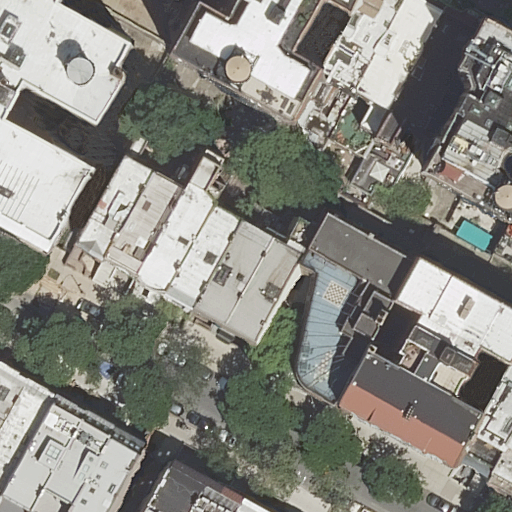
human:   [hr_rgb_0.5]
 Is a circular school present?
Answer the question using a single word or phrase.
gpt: no

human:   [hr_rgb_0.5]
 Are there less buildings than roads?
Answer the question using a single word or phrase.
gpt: no

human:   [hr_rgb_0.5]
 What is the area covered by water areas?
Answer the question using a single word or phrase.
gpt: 0m2

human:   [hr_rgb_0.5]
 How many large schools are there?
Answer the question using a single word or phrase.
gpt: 1

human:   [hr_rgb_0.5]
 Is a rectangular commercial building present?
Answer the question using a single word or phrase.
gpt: no

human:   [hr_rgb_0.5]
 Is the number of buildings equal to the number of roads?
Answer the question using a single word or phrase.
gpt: no

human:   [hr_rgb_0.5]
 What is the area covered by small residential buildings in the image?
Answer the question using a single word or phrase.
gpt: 180m2

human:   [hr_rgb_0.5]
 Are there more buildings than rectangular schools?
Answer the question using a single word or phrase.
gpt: yes

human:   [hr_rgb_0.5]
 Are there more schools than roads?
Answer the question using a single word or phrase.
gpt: no

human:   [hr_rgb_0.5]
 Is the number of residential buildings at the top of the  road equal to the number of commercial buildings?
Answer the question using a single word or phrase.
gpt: no

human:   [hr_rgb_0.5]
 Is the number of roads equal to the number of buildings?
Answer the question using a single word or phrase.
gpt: no

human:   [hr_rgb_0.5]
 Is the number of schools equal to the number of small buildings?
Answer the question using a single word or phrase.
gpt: no

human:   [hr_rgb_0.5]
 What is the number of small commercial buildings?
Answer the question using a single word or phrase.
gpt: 0

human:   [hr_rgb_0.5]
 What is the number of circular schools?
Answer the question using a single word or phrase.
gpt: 0

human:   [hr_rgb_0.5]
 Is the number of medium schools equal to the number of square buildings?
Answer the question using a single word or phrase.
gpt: yes

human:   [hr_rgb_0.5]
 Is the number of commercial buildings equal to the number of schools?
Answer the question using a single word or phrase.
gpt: no

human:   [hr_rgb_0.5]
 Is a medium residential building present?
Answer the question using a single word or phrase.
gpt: yes

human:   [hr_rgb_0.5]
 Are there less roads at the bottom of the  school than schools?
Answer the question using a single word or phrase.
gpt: yes

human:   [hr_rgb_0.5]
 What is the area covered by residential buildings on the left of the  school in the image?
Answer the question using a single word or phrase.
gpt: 2326m2

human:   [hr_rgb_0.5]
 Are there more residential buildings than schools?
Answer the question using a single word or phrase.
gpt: yes

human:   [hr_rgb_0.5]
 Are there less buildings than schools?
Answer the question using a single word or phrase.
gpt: no

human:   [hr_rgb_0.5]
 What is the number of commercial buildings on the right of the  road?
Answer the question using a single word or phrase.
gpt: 0

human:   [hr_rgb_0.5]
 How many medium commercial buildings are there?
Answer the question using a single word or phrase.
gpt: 0

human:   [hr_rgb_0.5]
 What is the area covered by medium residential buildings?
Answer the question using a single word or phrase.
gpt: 3337m2

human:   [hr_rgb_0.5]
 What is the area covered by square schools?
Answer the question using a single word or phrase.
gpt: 0m2

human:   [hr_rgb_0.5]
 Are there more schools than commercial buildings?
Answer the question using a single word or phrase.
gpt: yes

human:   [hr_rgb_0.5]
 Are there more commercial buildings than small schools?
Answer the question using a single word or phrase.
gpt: no

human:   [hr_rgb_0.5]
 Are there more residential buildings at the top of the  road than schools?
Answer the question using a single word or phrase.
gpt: yes

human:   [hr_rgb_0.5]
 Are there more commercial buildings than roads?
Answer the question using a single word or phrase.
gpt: no

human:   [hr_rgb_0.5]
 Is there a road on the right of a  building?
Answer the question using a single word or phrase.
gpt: no

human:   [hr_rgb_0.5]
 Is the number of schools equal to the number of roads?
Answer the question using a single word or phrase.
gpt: yes

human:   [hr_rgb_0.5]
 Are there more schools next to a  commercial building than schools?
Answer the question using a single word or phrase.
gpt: no

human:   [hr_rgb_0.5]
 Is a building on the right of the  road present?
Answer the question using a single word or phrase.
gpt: yes

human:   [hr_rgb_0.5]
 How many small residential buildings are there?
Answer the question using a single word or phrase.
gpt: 6

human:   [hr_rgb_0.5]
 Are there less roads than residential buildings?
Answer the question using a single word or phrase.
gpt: yes

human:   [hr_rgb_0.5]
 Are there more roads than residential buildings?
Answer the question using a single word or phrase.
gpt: no